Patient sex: M
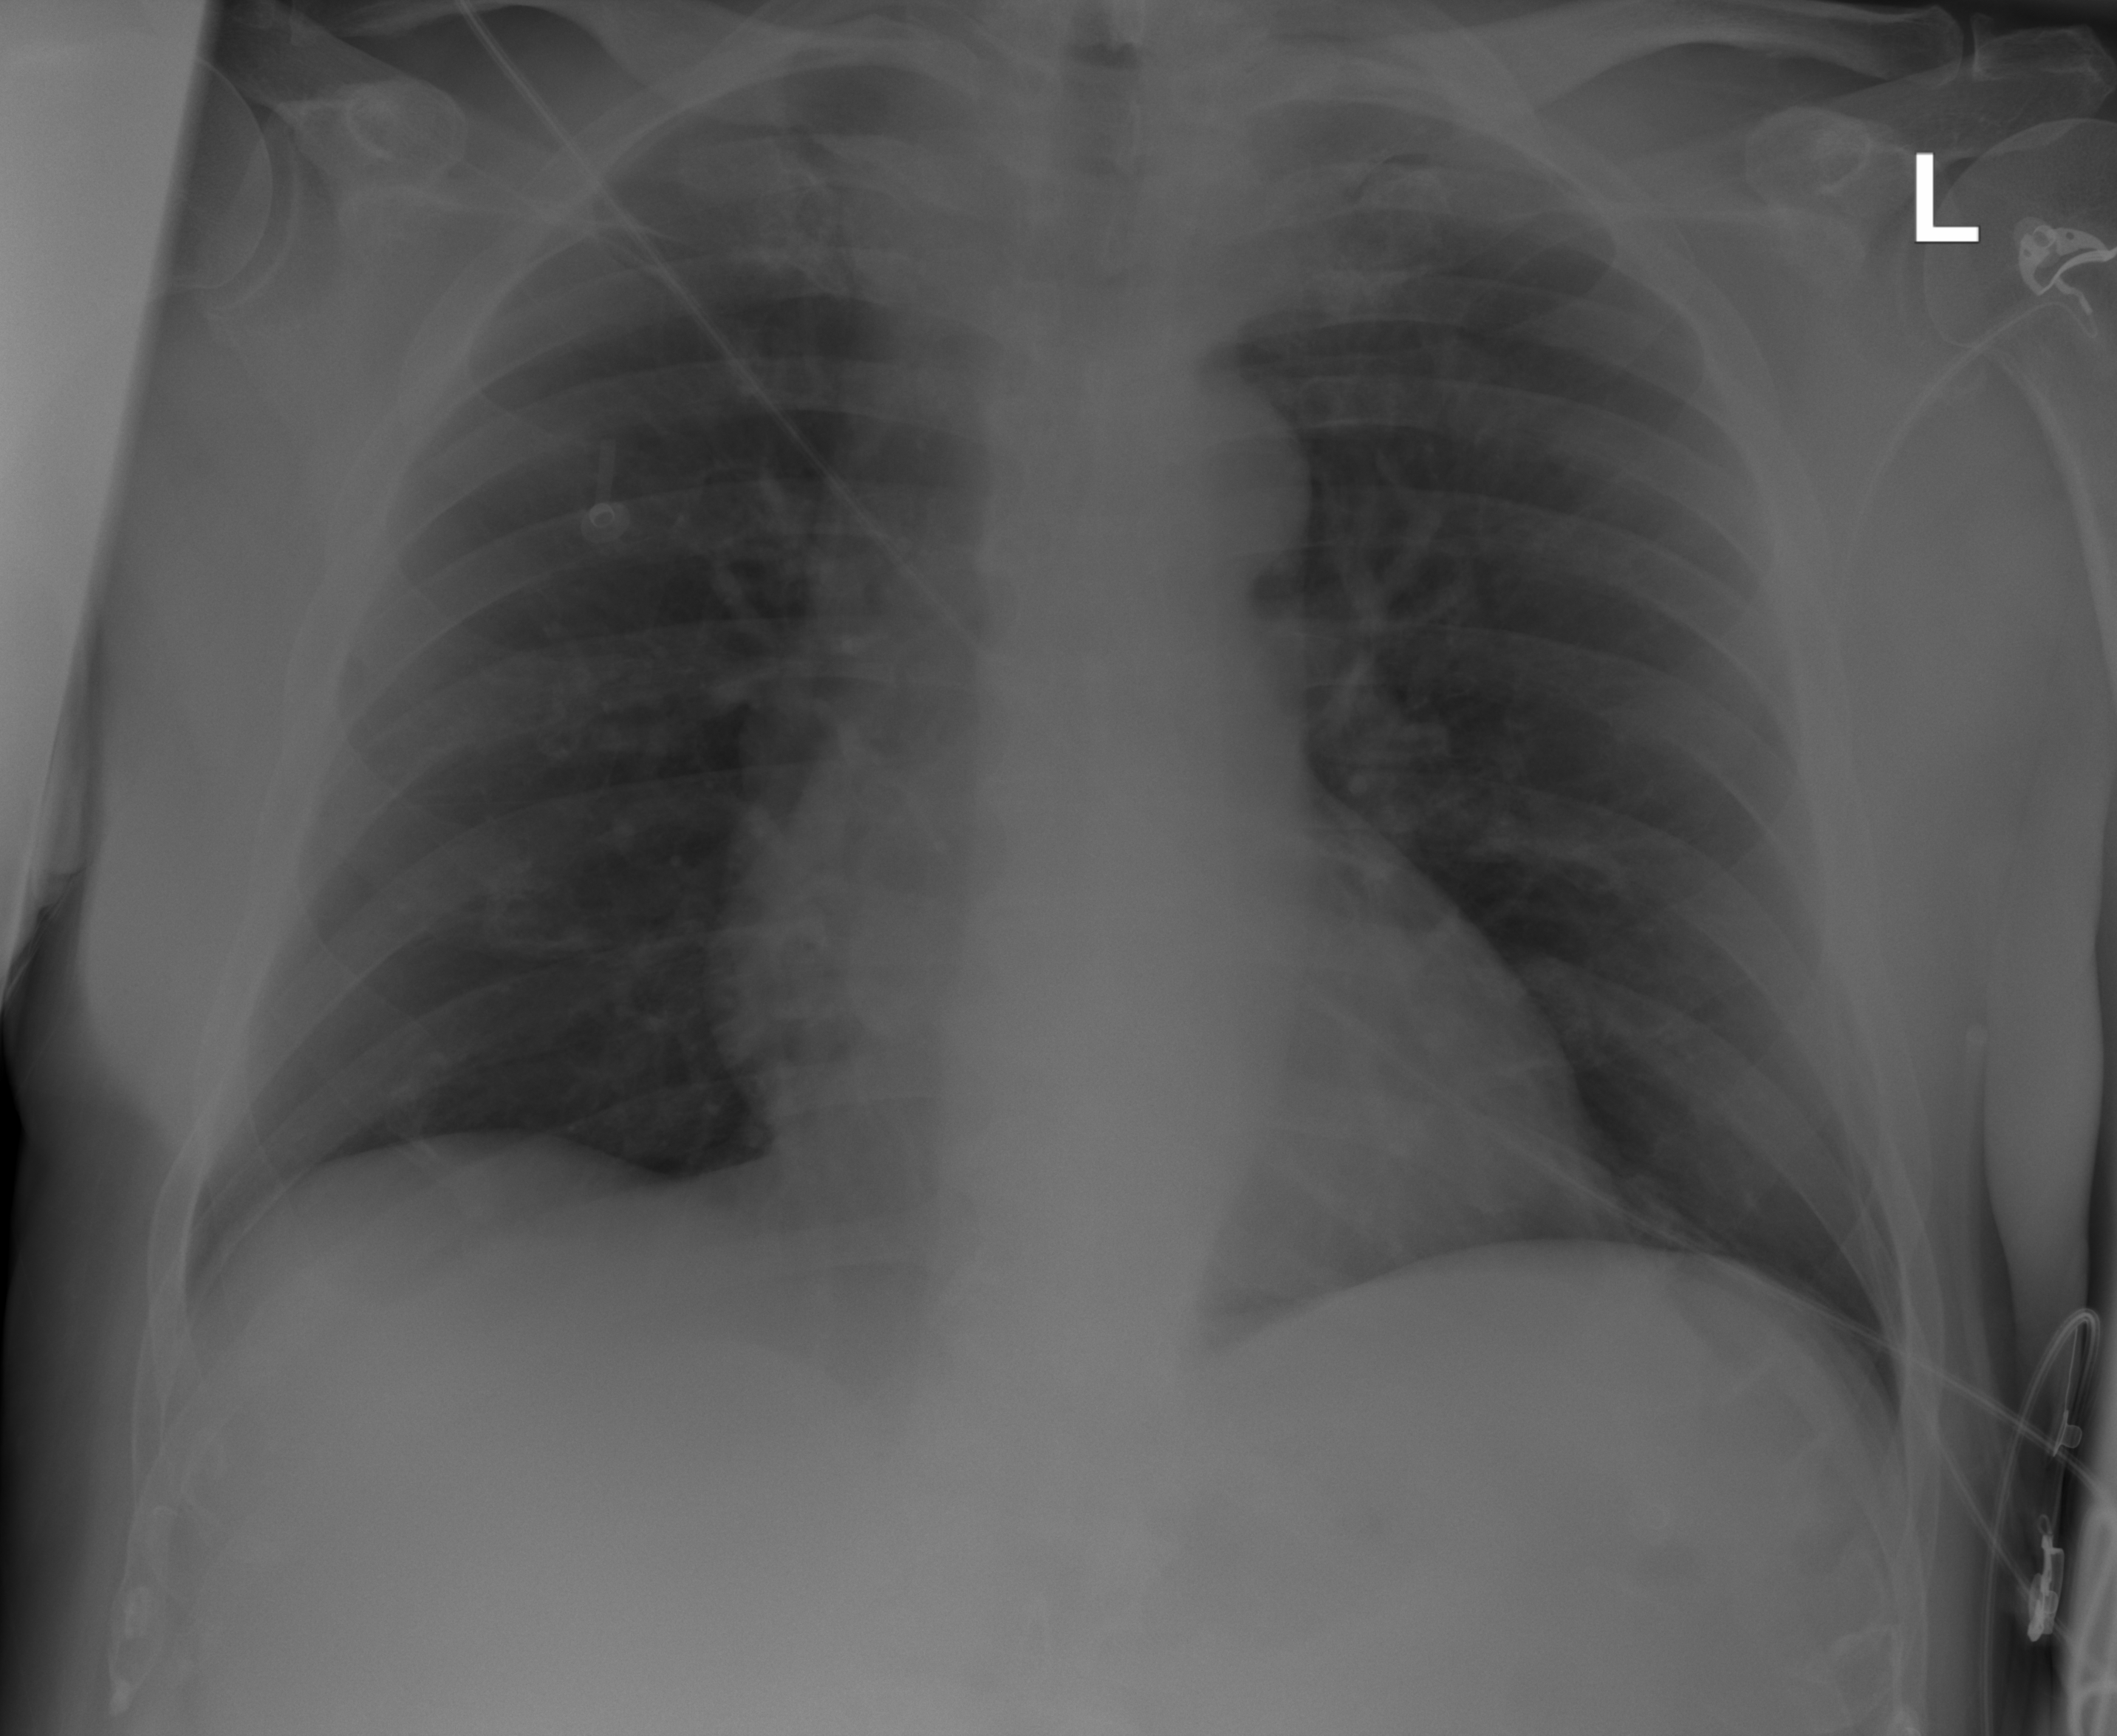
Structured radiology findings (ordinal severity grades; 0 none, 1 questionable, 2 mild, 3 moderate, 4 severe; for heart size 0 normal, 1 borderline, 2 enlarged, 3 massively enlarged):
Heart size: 0
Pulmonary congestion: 0
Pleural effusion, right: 0
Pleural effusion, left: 0
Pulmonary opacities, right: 0
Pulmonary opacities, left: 0
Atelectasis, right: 1
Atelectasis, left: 1